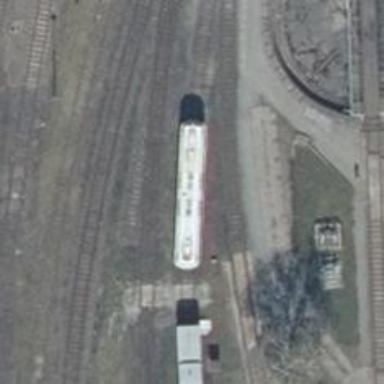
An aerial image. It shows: Railway yard in service.